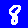
Digit: 8